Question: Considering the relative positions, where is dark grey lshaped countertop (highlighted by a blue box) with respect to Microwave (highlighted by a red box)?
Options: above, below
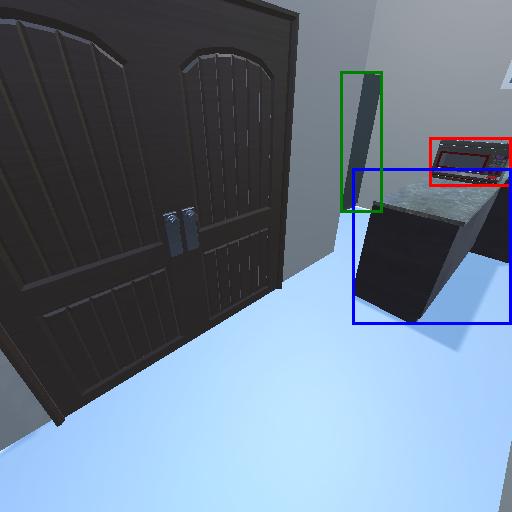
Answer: above